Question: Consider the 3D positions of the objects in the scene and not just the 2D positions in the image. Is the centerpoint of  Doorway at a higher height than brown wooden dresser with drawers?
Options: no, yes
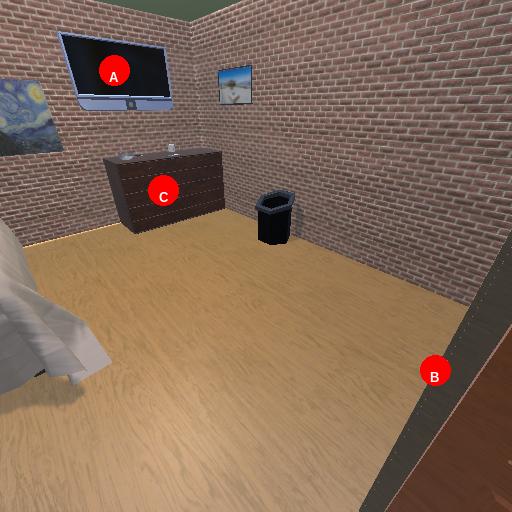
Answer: no